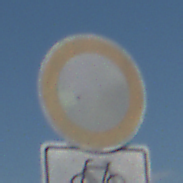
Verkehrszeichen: VerbotFahrzeugeAllerArt
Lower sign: EinspurigeFahrzeugeFrei1
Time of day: MorningAfternoon
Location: Outdoor (Nature)
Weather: PartlyCloudy
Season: NotSpecified
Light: Natural